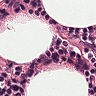
Metastatic tissue present: no